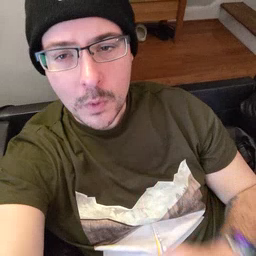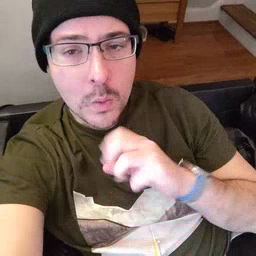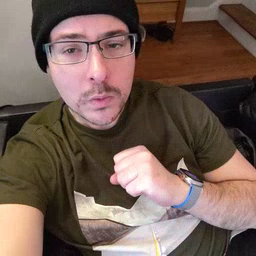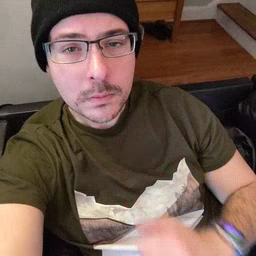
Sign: old